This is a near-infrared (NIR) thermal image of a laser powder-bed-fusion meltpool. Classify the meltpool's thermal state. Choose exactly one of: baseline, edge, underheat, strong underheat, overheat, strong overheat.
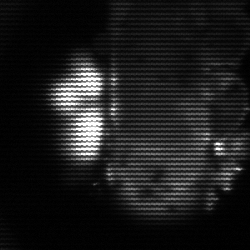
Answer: strong underheat